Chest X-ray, PA view. Patient: 39 years old, sex F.
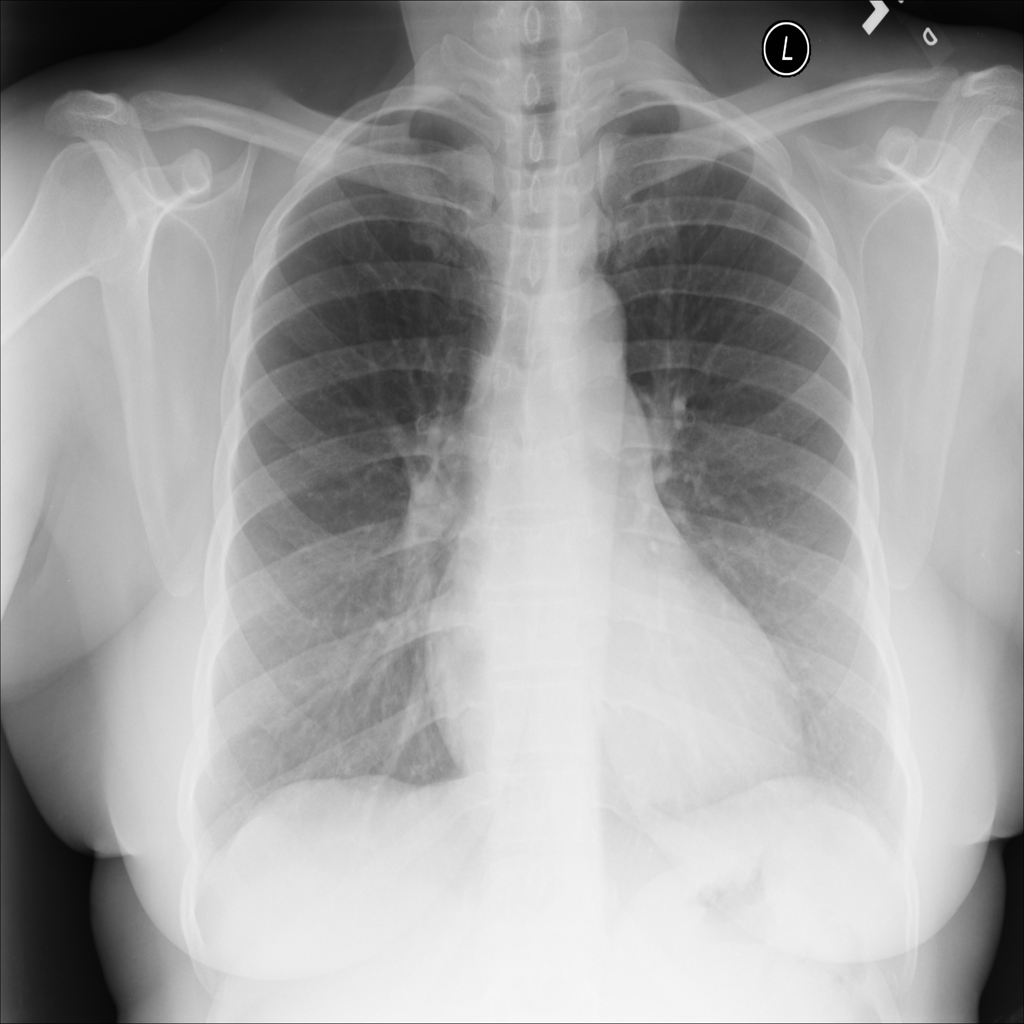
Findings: Cardiomegaly